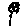
Label: flower